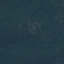
Land use / land cover class: Forest